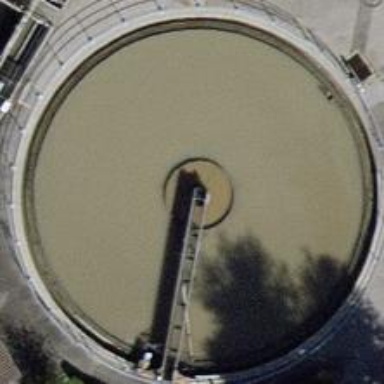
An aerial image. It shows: Body of wastewater.